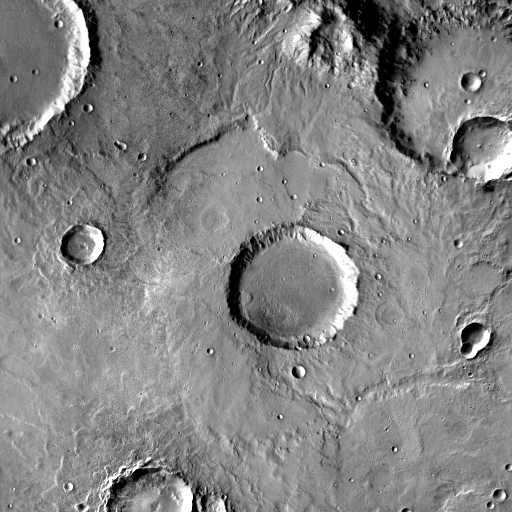
Crater classes present: Background, Other, Layered, Buried